Question: The following error appears once I read a config file using ballerina/config. The error is not descriptive enough to correct the issue.

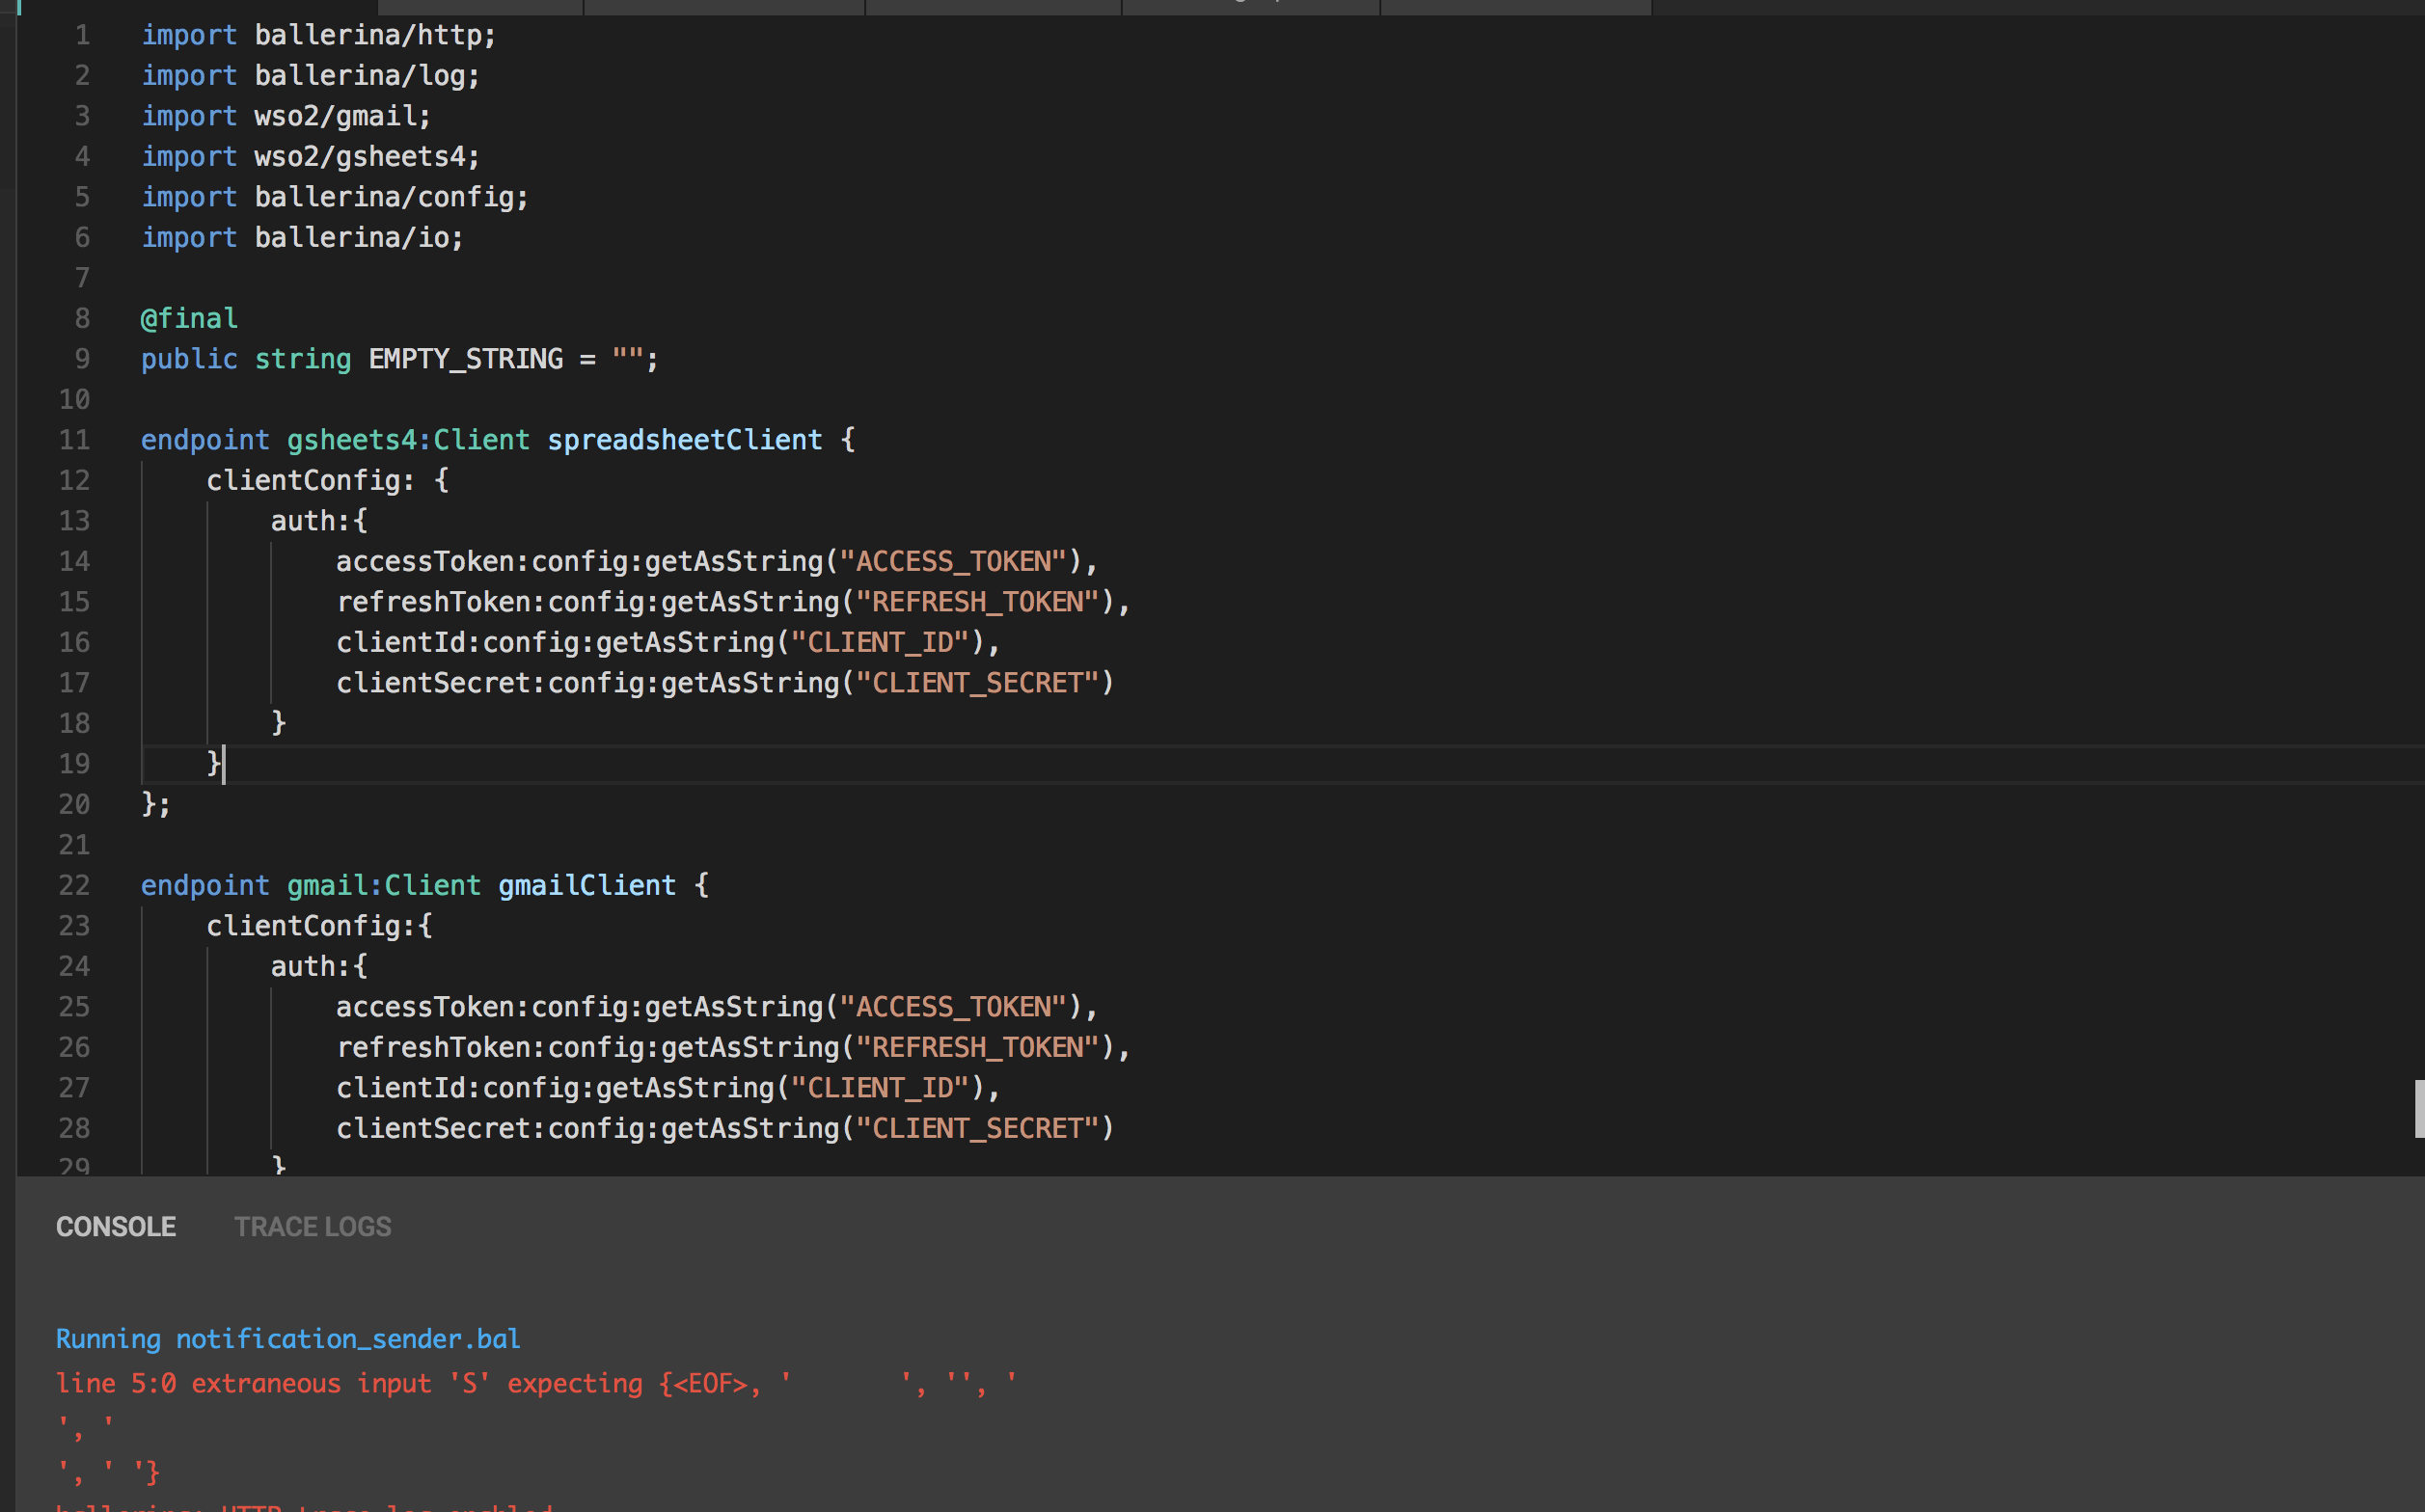
Answer: You need to add double quotes for the string type config values.
eg:
ballerina code
'''
string x = config:getAsString("XVAL");
'''
conf file content
'''
XVAL="1S"
'''